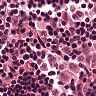
Metastatic tissue present: no